Chest X-ray:
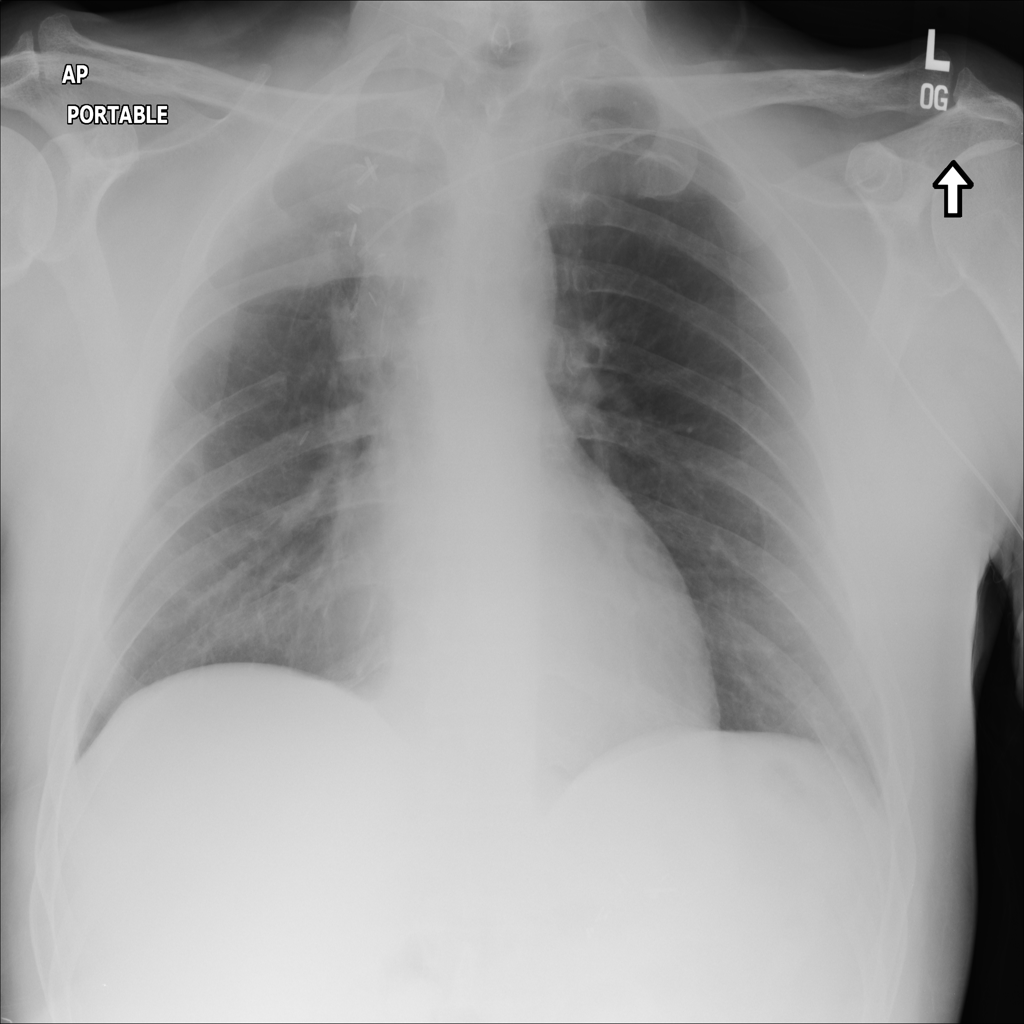
Findings: Consolidation
No abnormal finding: no